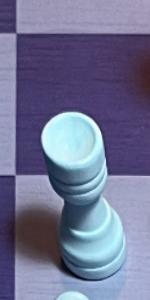
Label: Rook_White